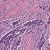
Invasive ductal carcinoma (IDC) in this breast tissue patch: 1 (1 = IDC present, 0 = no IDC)